Interaction volume radius: 10 \u00c5
Interaction volume height: 10 \u00c5
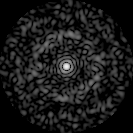
Disorder parameter: 0.8481